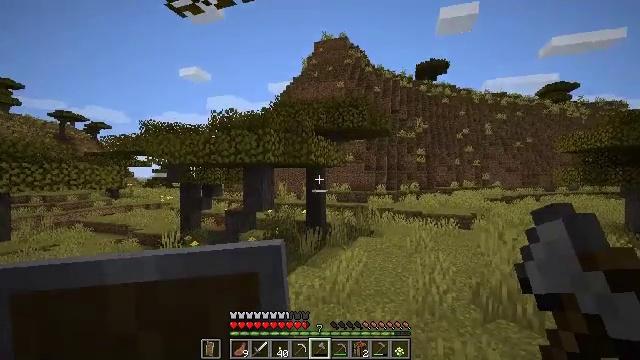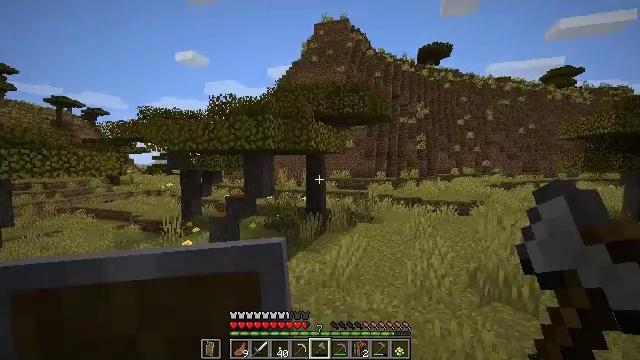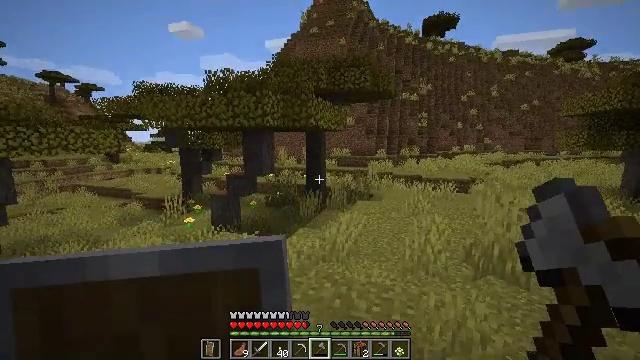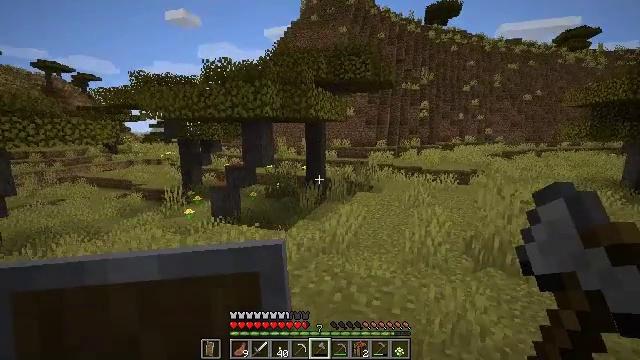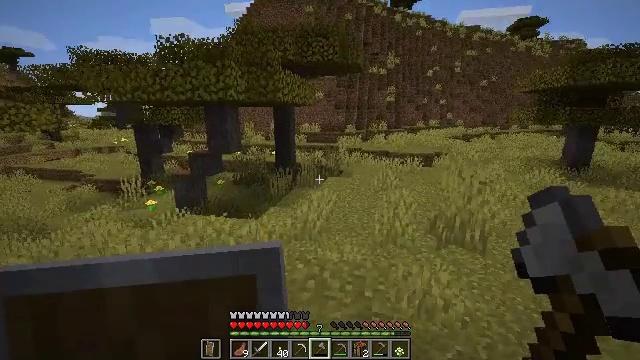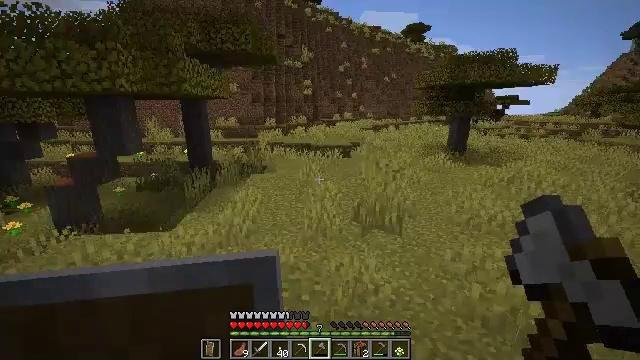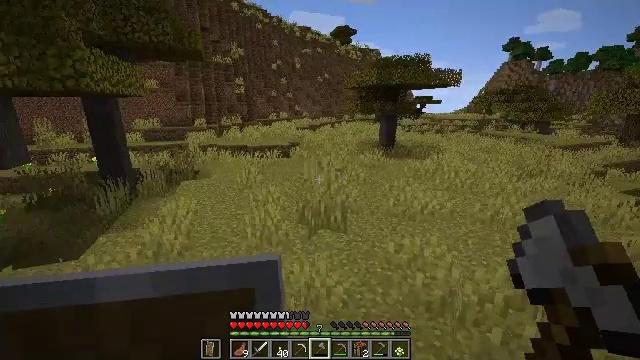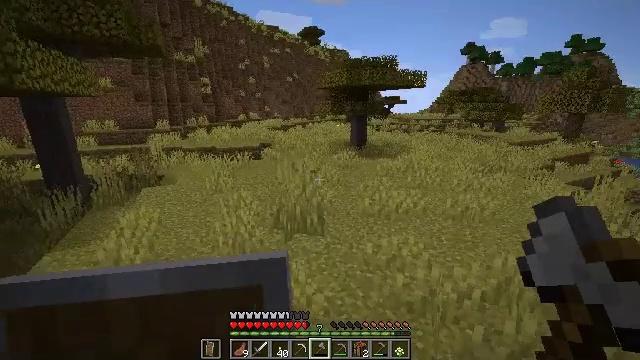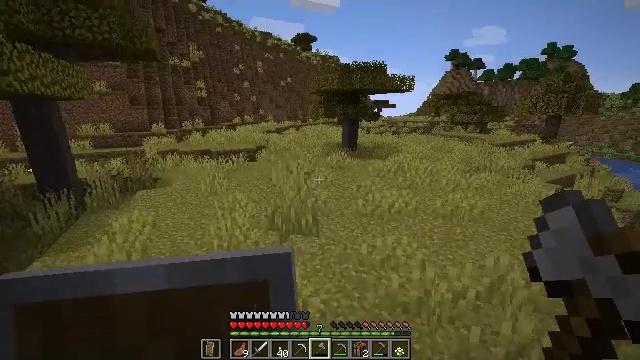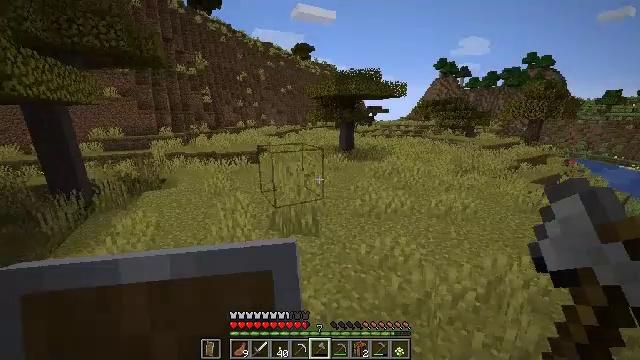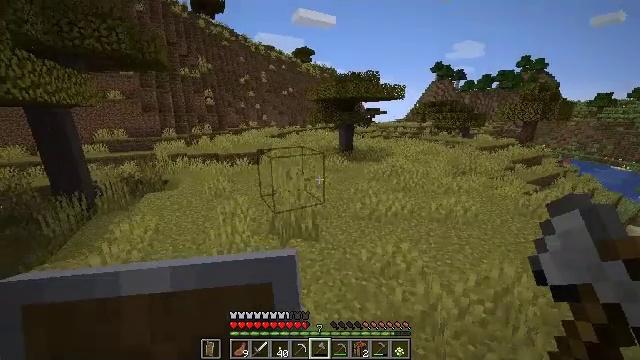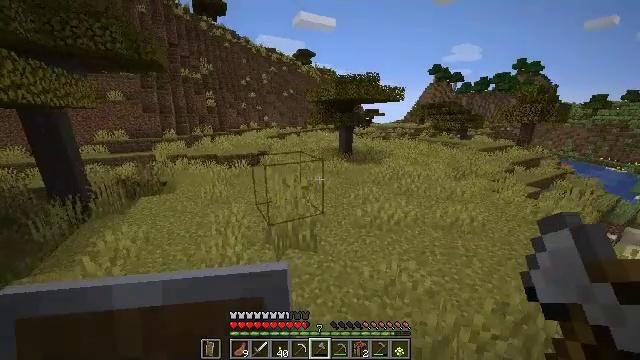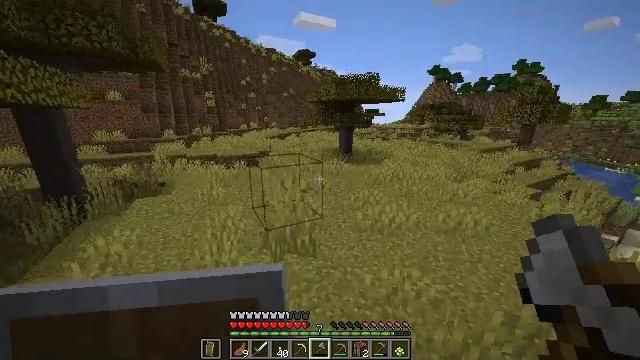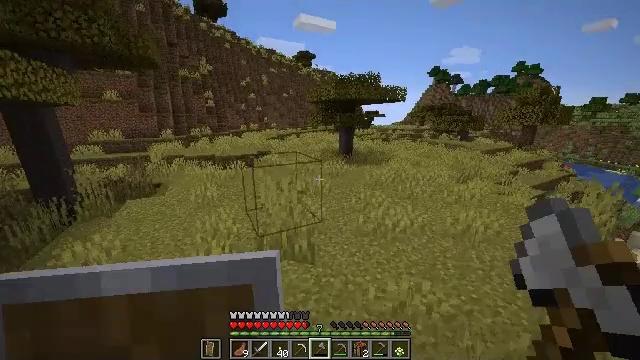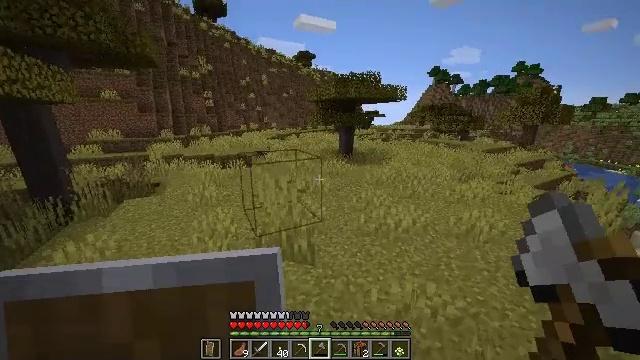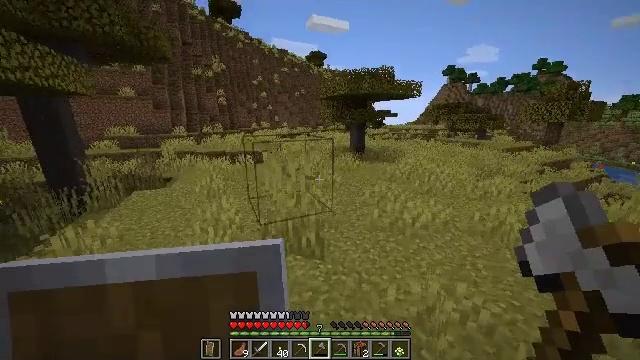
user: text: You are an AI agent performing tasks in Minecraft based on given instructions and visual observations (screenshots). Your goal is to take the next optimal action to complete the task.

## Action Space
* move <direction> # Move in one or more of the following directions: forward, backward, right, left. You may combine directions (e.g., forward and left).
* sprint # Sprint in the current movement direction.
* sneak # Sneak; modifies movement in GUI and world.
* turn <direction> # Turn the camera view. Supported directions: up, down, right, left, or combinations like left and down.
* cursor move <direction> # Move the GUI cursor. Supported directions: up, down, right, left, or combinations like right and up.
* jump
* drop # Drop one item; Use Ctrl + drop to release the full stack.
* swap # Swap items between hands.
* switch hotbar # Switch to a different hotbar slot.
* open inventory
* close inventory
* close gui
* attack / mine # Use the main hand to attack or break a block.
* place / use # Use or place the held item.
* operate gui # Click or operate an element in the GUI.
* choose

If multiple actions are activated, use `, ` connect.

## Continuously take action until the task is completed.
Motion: motion action
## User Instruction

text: Mine acacia log from the tree's trunk.
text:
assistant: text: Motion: turn down
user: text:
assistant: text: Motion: turn down
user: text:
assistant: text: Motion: move forward, turn down
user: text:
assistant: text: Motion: move forward, turn right and down
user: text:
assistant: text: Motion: move forward, turn right and down
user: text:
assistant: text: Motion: turn right
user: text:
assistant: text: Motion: move forward, turn right
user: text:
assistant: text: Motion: move forward, turn right
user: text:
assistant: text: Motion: move forward
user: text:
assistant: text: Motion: move forward
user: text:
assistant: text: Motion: move forward
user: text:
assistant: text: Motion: move forward
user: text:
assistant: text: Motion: move forward
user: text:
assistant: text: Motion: move forward
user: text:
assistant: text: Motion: move forward, turn left
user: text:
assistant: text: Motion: move forward, turn left
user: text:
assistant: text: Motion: move forward, turn left
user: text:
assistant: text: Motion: move forward, turn left
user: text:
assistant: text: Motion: move forward
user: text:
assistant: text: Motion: move forward
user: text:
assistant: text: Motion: move forward, turn left
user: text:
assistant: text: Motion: move forward
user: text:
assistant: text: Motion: move forward
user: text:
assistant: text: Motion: move forward
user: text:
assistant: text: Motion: move forward
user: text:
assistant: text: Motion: move forward
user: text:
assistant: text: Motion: move forward, turn left
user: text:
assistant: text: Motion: move forward, turn left
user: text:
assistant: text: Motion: move forward, turn left
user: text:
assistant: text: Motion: move forward, turn left